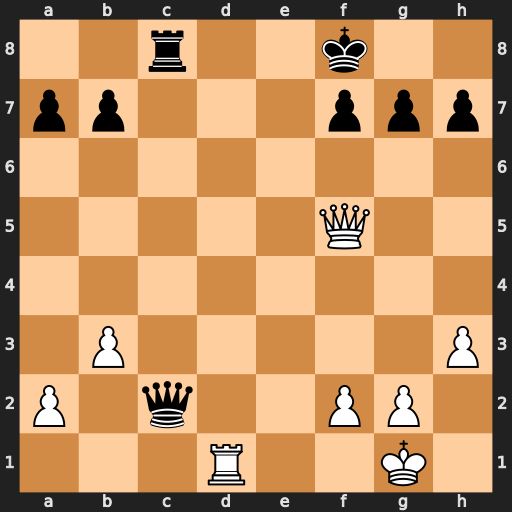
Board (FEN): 2r2k2/pp3ppp/8/5Q2/8/1P5P/P1q2PP1/3R2K1
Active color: w
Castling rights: -
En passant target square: -
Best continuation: Rd8+ Rxd8 Qxc2